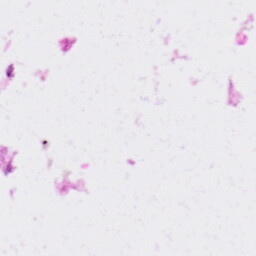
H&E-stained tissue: Skin